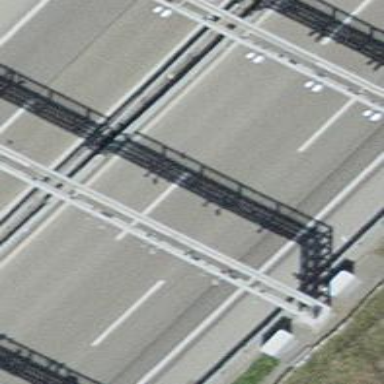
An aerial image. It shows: Gantry structure.